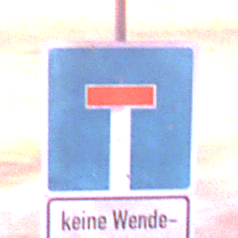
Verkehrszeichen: Sackgasse
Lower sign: HinweisGeaenderteVorfahrtVerkehrsfuehrungVerkehrsregelung3
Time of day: SunriseSunset
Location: Outdoor (Urban)
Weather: PartlyCloudy
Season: NotSpecified
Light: Natural